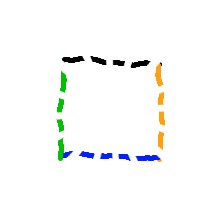
Shape: square